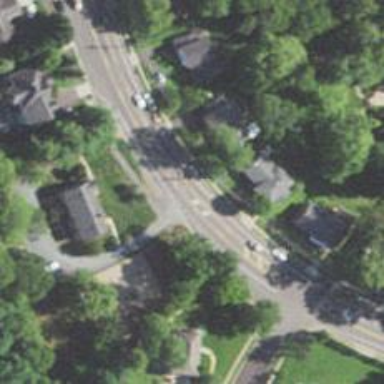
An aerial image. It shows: Secondary road.